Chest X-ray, PA view. Patient: 61 years old, sex M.
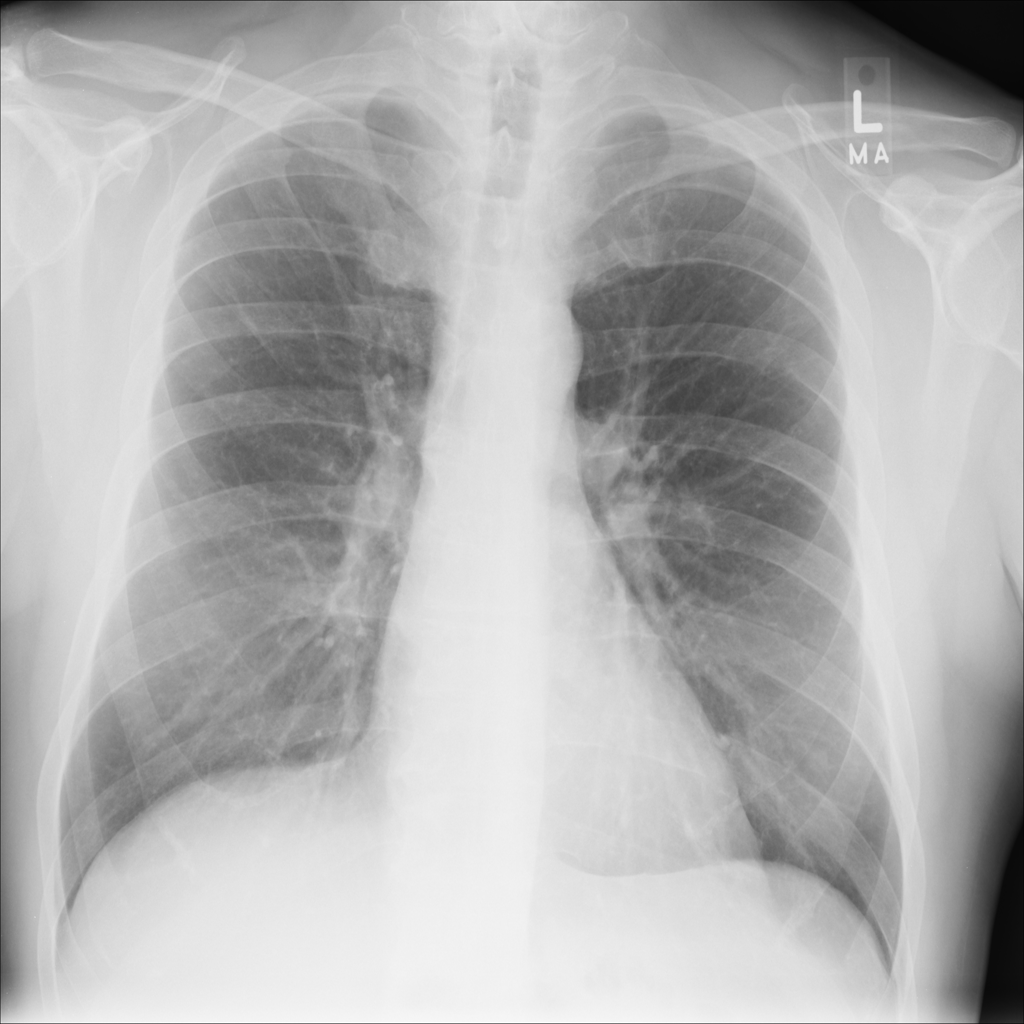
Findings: No Finding